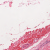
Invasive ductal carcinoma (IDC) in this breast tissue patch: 0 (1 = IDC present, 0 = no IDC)